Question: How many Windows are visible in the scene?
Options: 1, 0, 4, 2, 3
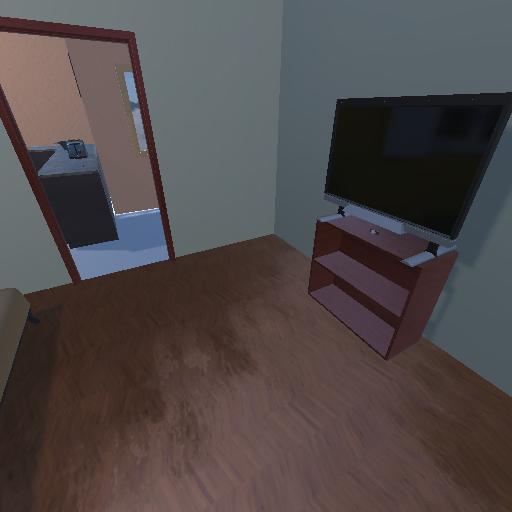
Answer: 1